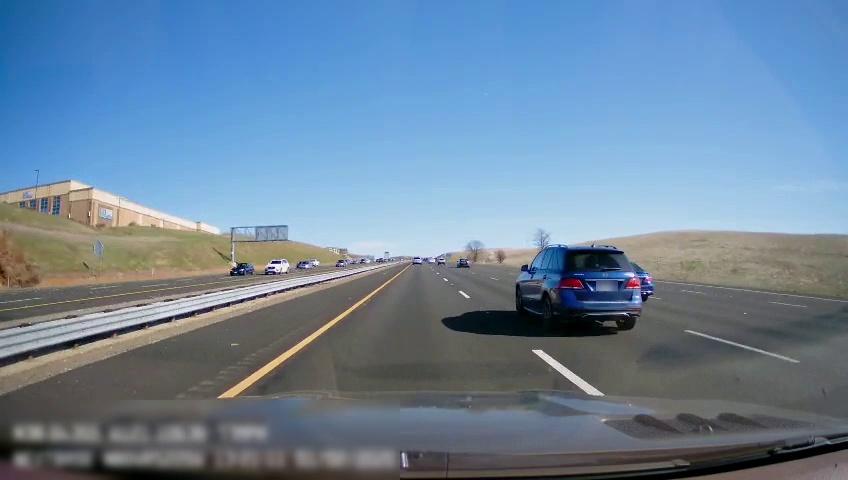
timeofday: Day
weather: Sunny
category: Drivable Space
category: Drivable Space
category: Vehicles | Car
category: Vehicles | Car
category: Vehicles | SUV
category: Vehicles | SUV
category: Vehicles | SUV
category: Vehicles | Car
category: Vehicles | Car
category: Lanes | Current Lane
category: Lanes | Current Lane
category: Lanes | Alternate Lane
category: Lanes | Alternate Lane
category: Lanes | Alternate Lane
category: Lanes | Alternate Lane
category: Lanes | Opposite Lane
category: Lanes | Opposite Lane
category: Lanes | Opposite Lane